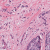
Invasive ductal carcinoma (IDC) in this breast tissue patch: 1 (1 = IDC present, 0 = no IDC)